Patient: sex F, age 80
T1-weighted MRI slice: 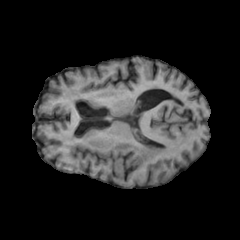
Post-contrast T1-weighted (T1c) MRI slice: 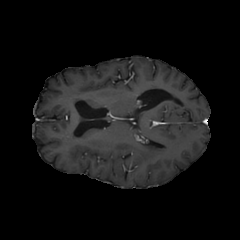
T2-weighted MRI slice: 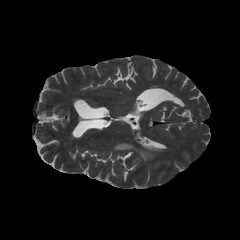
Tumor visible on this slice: yes
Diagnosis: Glioblastoma, IDH-wildtype
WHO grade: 4